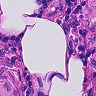
Metastatic tissue present: no